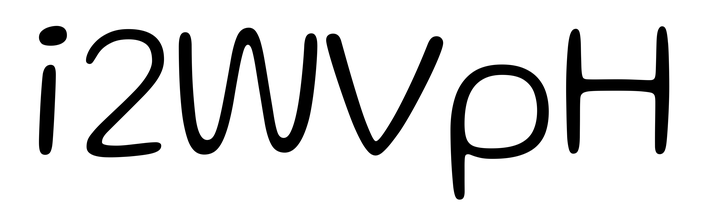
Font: Gluten_ExtraLight